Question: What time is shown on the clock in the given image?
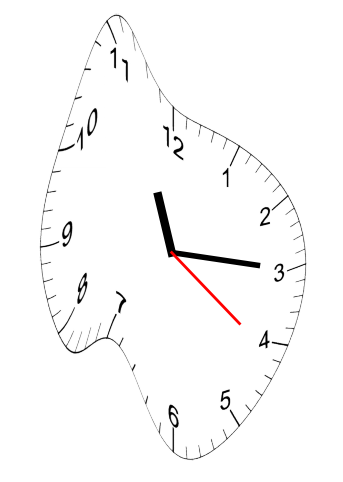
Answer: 11:15:21